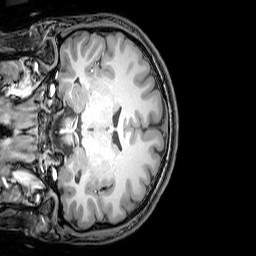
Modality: T1w
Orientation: coronal
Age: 24
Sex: male
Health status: healthy
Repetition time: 0.081 s
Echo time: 0.037 s